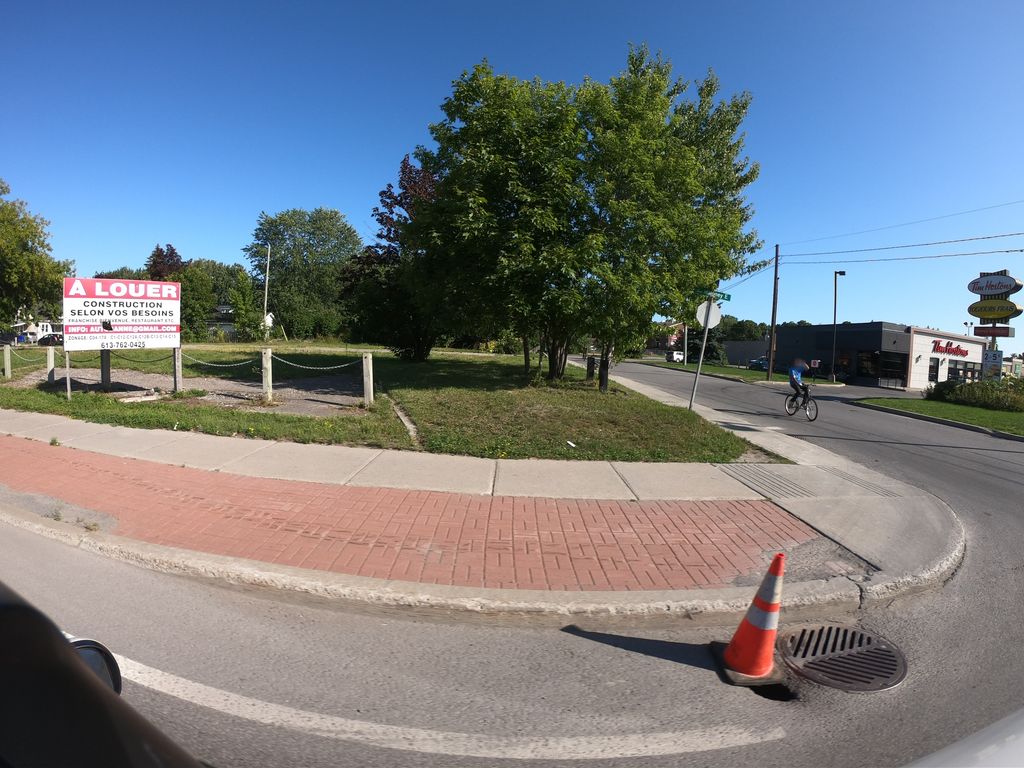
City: ottawa-gatineau